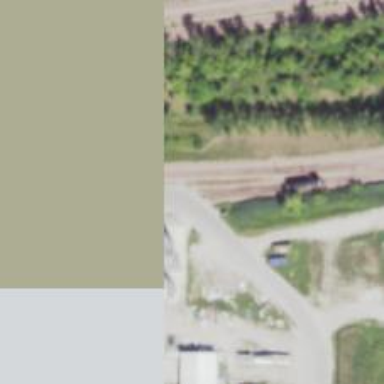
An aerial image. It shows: Railway yard.